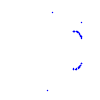
Particle: proton